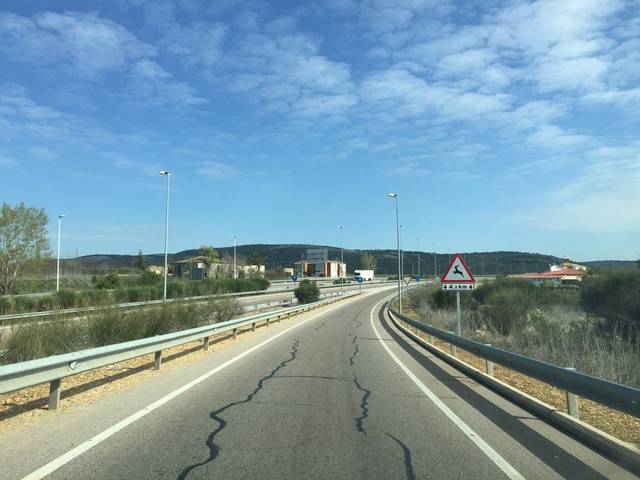
Region: Spain
Coordinates: 40.616, -6.513